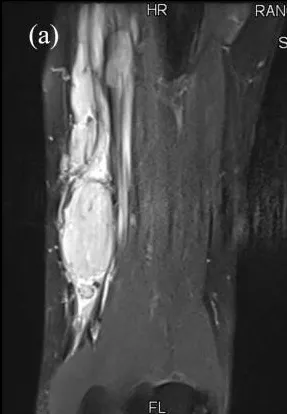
MRI of the upper arm showing a spindle shaped contrast enhancing mass in the median nerve course.
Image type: radiology (mri)